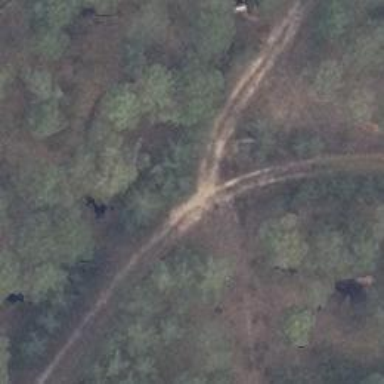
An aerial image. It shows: Grassy track road with grade 4 track type.